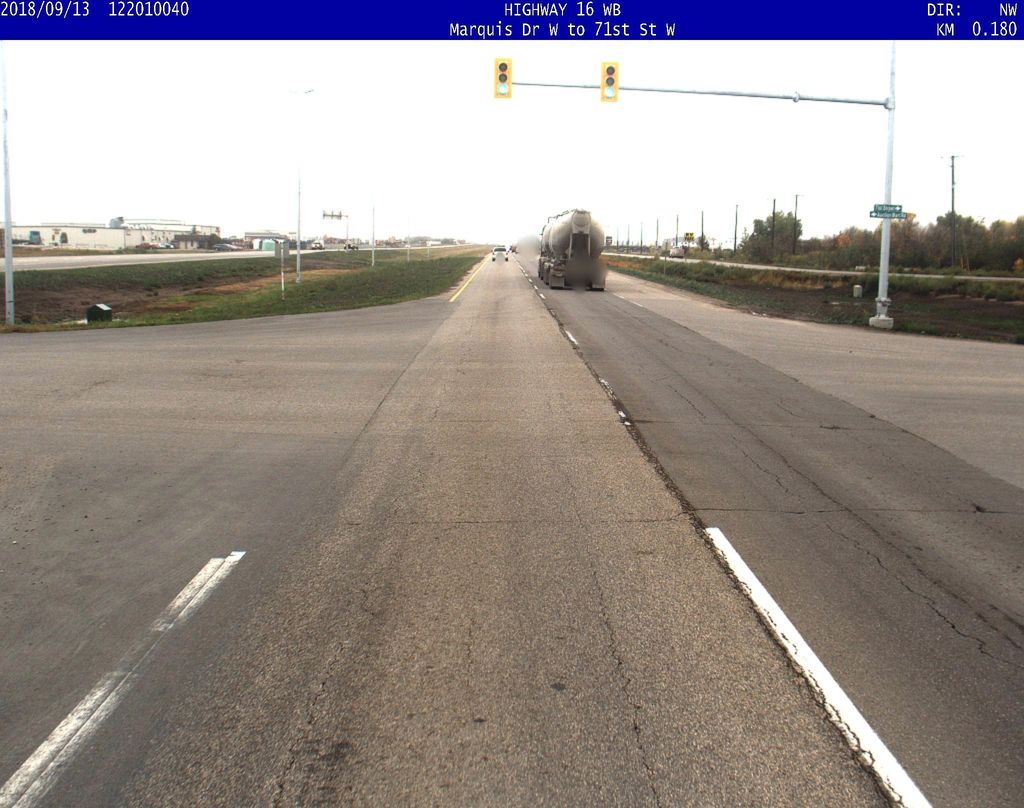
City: saskatoon